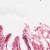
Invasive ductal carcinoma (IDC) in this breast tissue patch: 0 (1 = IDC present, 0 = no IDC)